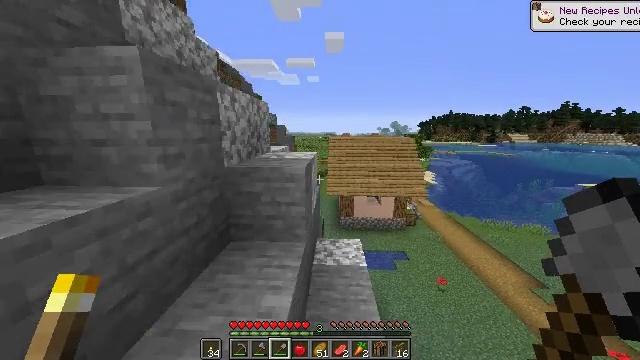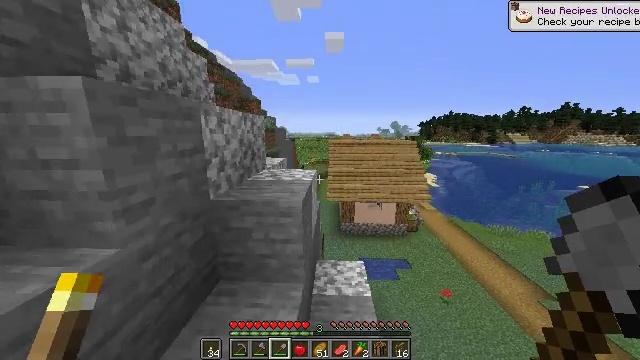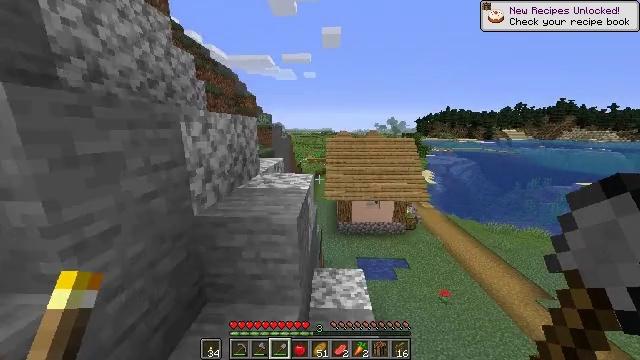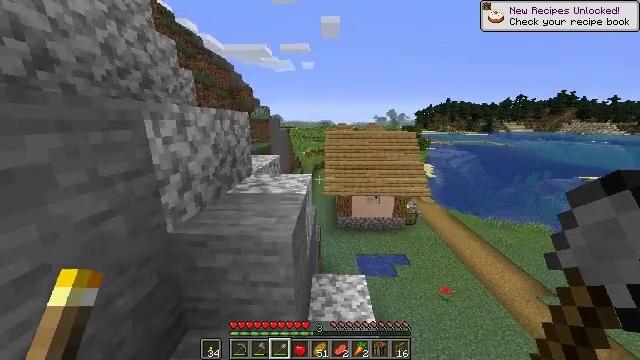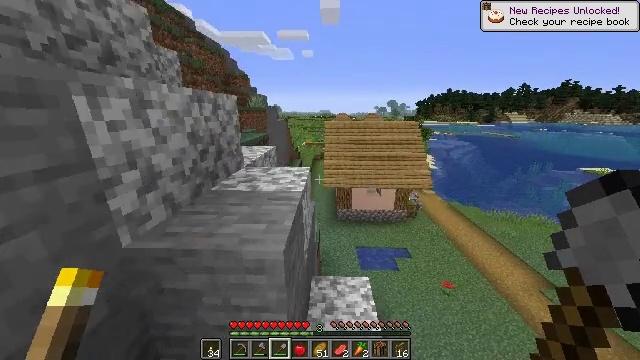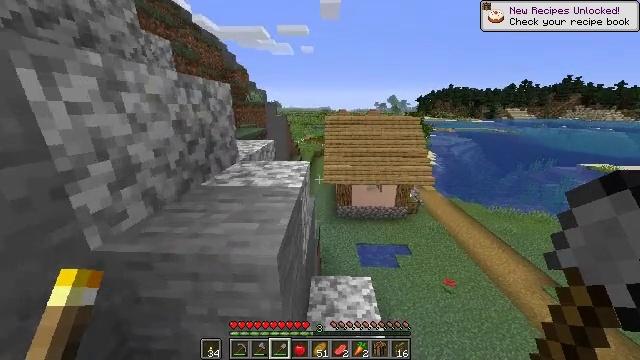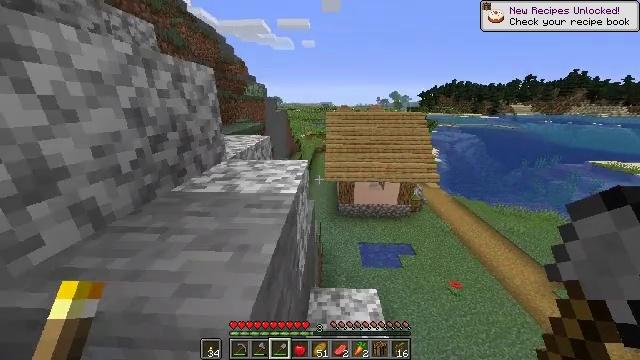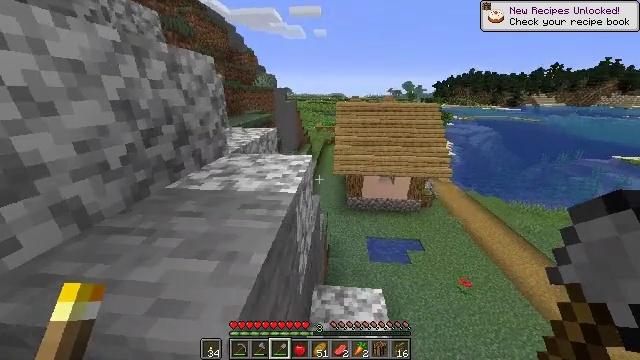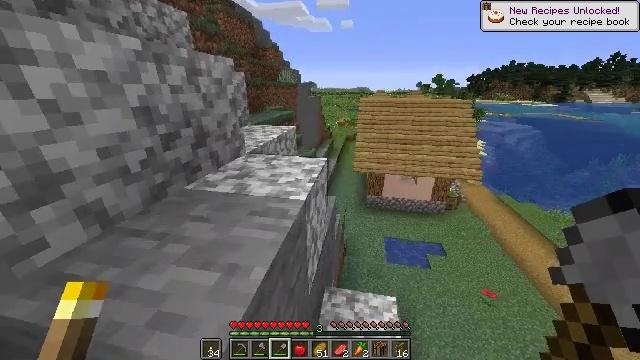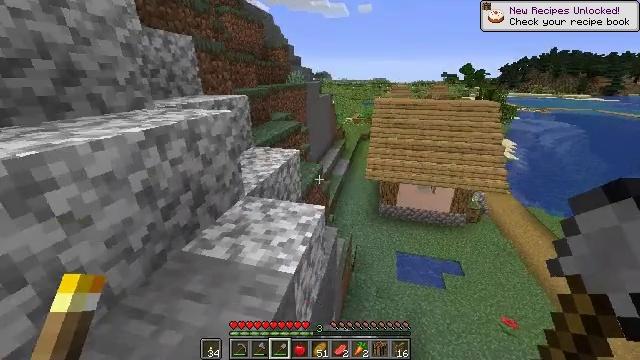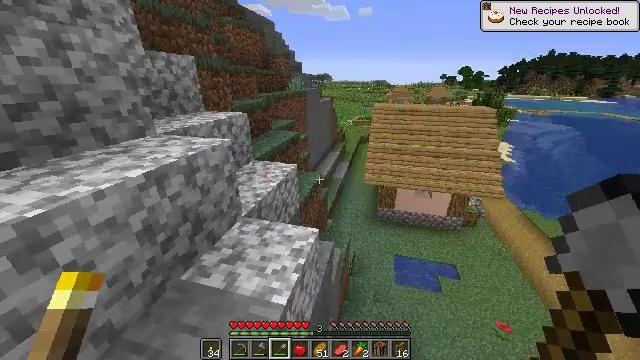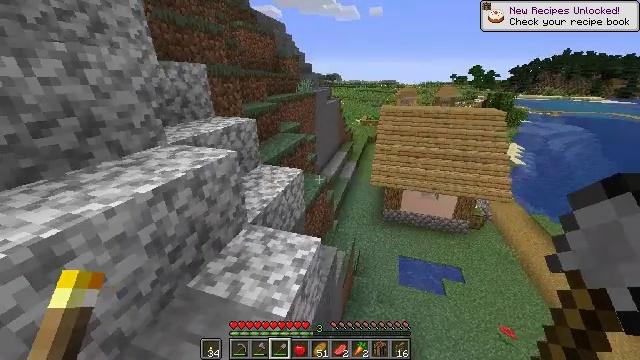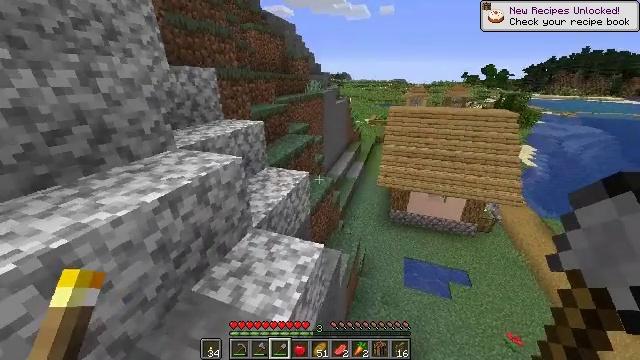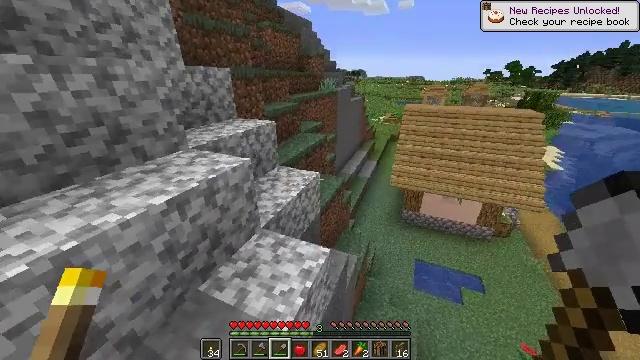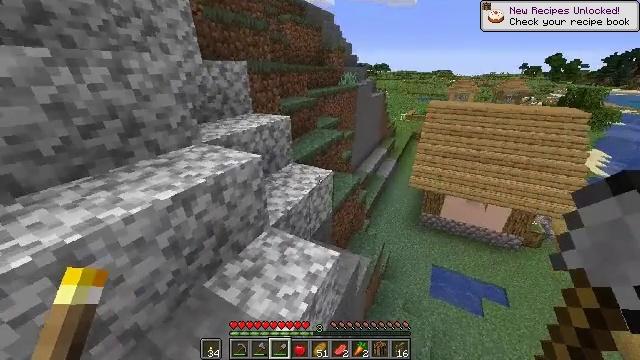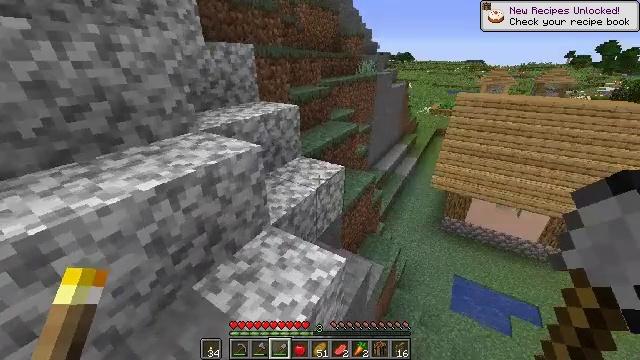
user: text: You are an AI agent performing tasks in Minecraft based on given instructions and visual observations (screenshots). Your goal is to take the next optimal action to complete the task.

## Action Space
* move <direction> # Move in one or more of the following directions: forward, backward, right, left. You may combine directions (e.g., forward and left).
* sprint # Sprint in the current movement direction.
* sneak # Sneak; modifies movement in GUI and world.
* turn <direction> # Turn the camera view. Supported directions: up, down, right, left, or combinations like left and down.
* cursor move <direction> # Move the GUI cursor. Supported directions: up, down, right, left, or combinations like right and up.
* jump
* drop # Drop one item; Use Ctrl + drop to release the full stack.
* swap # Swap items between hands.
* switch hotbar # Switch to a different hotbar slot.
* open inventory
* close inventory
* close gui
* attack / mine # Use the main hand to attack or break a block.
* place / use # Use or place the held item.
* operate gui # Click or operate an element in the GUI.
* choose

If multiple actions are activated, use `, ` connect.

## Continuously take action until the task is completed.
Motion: motion action
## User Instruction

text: Carefully break the white stained glass pane to collect it.
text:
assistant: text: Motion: move forward, sprint, jump
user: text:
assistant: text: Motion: move forward, sprint, turn down, jump
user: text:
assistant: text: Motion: move forward, sprint, turn down, jump
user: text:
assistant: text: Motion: move forward, sprint, turn down, jump
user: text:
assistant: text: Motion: move forward, sprint, jump
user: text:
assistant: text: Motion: move forward and move right, sprint, jump
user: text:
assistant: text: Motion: move forward and move right, sprint, turn left and down, jump
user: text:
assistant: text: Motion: move forward and move right, sprint, turn left and down, jump
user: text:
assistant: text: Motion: move forward and move right, sprint, turn left
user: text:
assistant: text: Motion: move forward, sprint
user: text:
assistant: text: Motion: move forward, sprint, turn left
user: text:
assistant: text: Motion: move forward, sprint, turn left
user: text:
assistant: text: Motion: move forward, sprint, turn left
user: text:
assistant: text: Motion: move forward, sprint, turn left, jump
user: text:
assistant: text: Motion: move forward, sprint, turn left, jump
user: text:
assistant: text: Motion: move forward and move left, sprint, jump
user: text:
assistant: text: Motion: move forward and move left, sprint, turn left, jump
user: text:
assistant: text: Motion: move forward and move left, sprint, turn left
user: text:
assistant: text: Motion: move forward and move left, sprint, turn left
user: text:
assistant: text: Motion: move forward and move left, sprint
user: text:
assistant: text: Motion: move forward, sprint
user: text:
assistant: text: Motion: move forward, sprint
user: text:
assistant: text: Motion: move forward, sprint
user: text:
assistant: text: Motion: move forward, sprint
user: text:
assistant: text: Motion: move forward, sprint
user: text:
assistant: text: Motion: move forward, sprint, jump
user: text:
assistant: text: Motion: move forward, sprint, jump
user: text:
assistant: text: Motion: move forward, sprint, jump
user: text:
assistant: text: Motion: move forward, sprint, jump
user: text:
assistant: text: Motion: move forward, sprint, jump